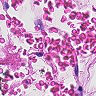
Metastatic tissue present: no